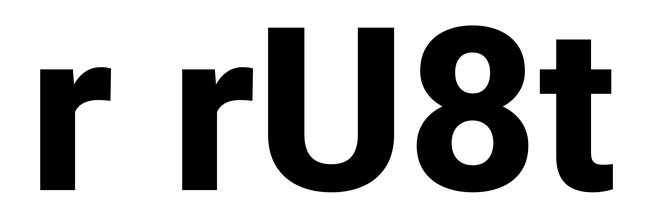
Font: Roboto_ExtraBold